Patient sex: F
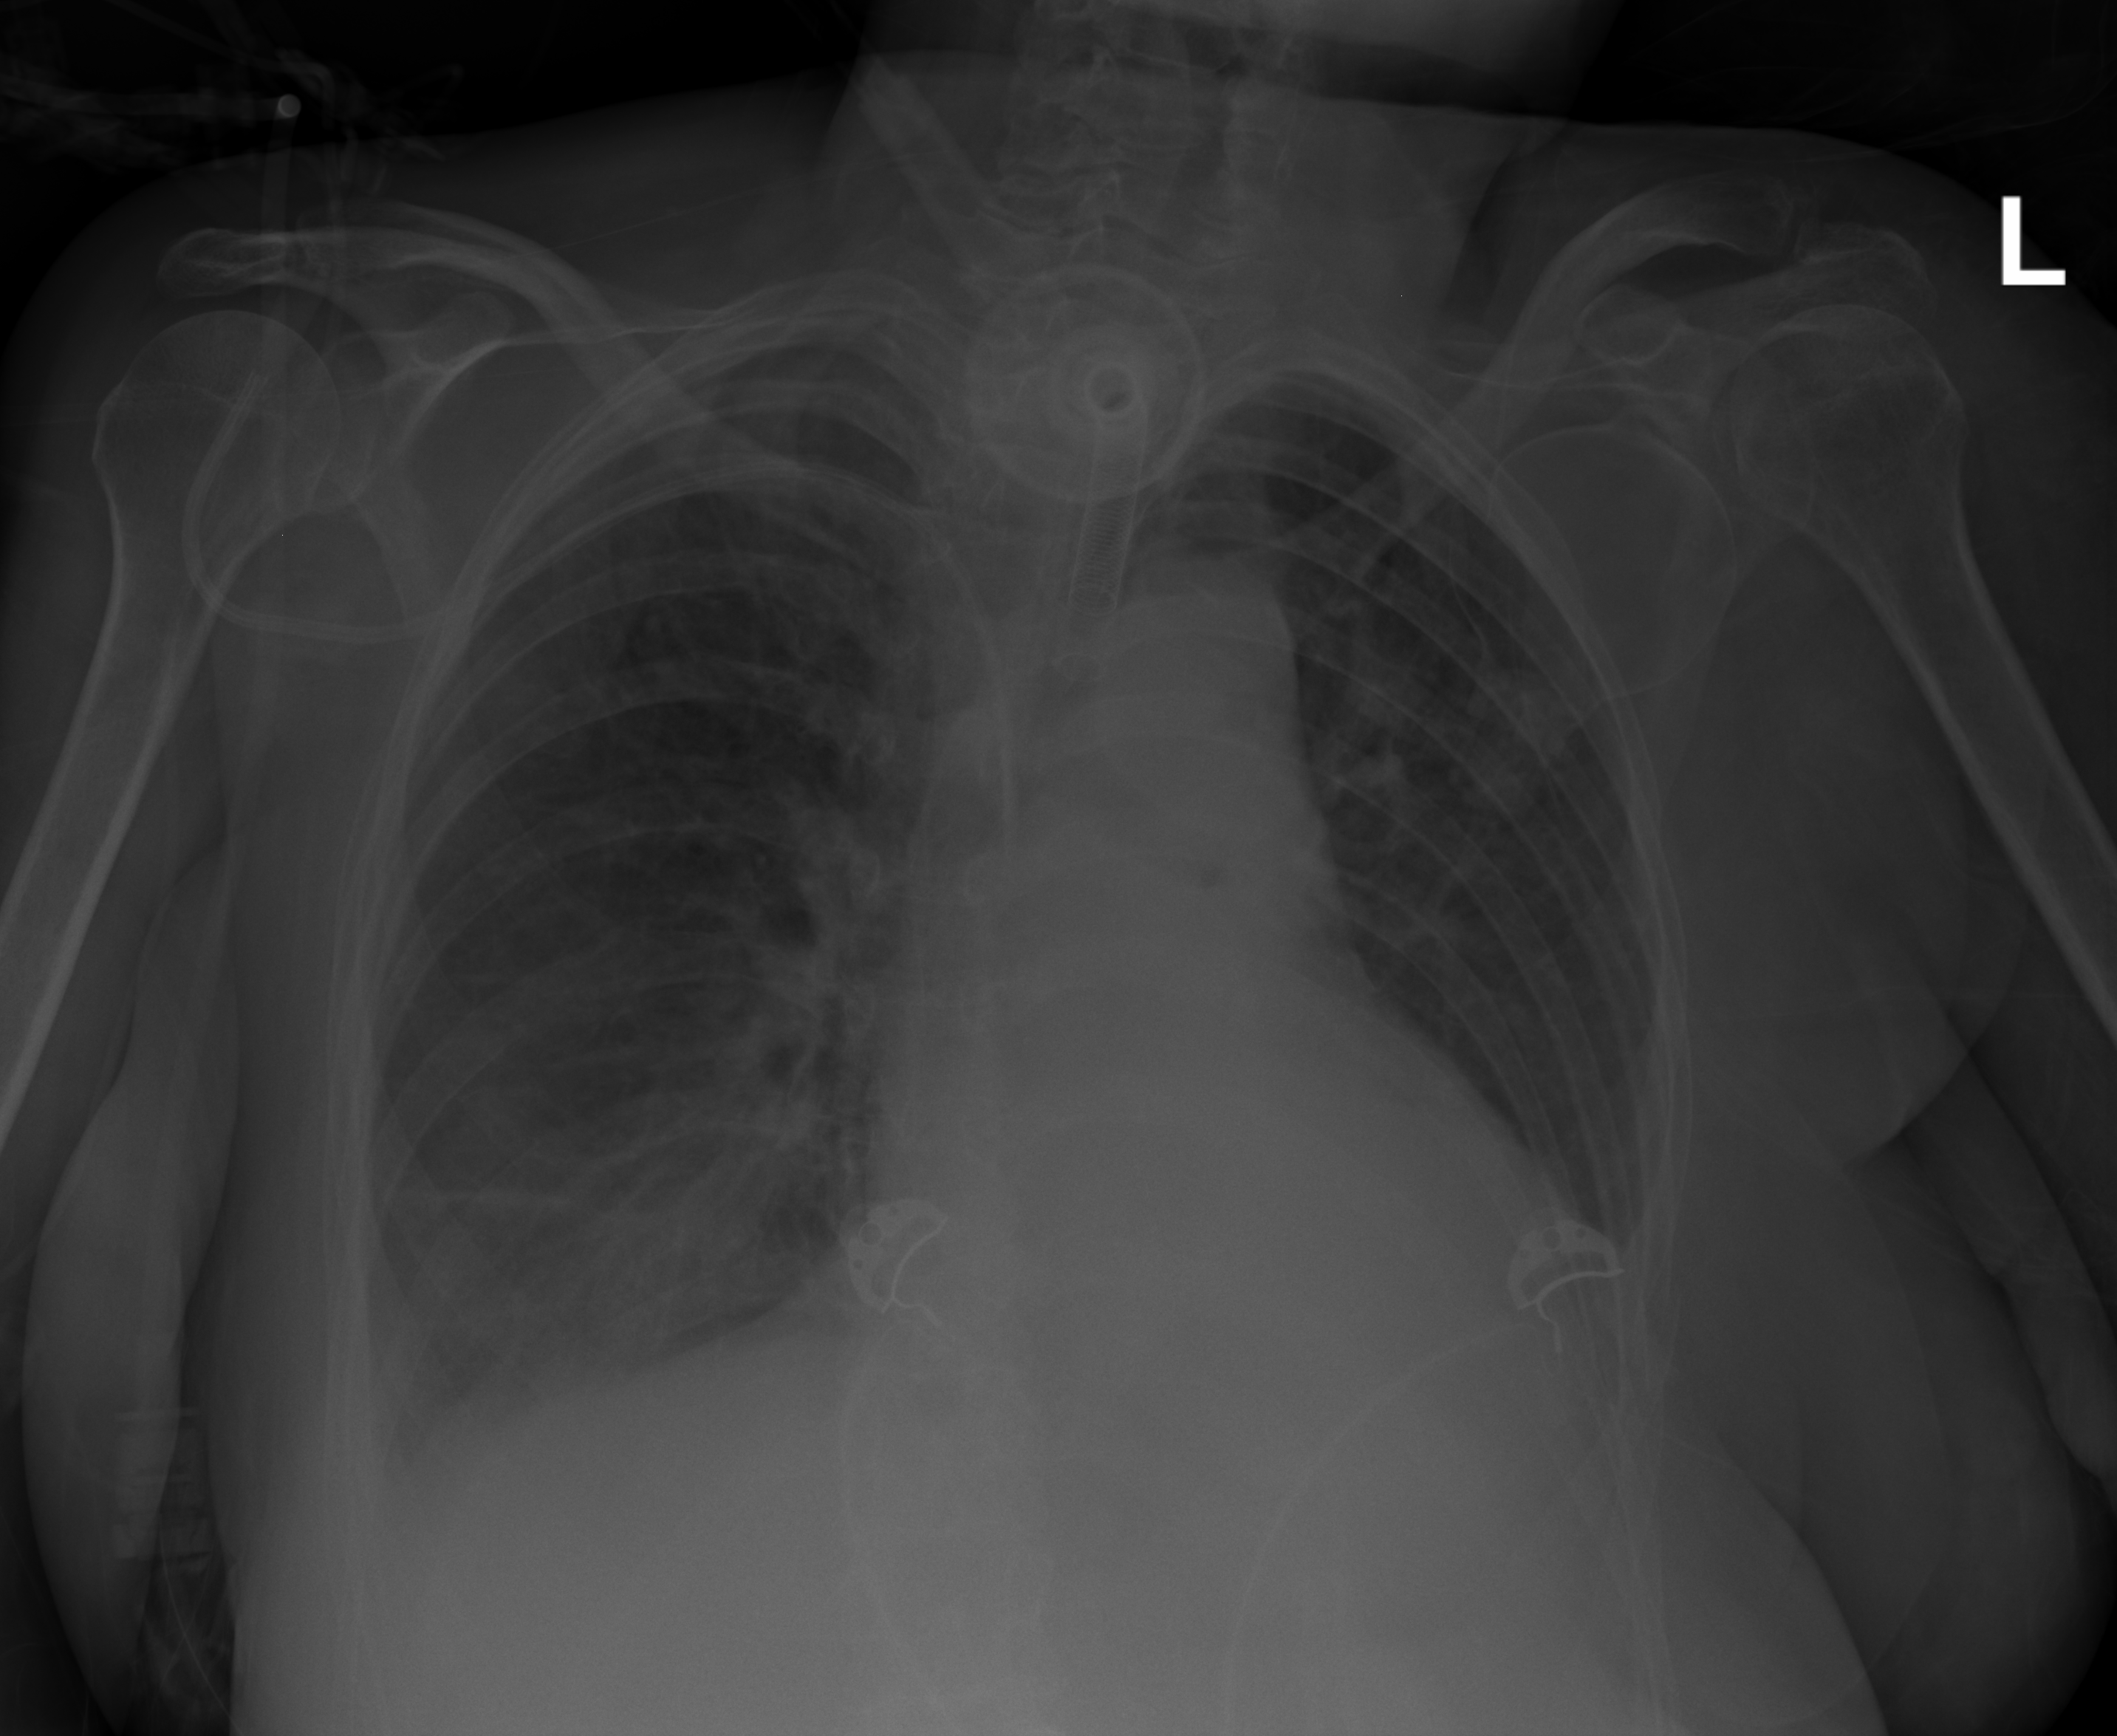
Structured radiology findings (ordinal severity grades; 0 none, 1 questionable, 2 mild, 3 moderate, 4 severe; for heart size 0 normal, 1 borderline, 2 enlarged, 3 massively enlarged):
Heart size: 0
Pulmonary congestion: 2
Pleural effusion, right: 2
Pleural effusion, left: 2
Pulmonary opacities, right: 2
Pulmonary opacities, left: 0
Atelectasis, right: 2
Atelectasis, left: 0